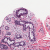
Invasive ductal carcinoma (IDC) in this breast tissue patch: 0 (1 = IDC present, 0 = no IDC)